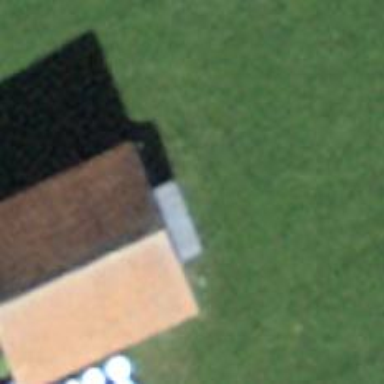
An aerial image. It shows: Rural barn.